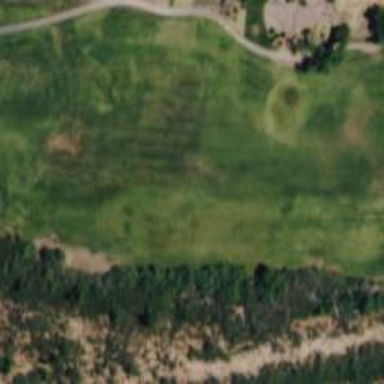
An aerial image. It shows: Golf hole.